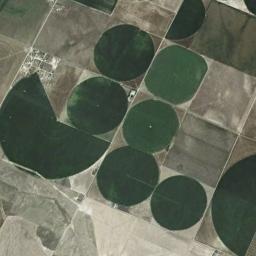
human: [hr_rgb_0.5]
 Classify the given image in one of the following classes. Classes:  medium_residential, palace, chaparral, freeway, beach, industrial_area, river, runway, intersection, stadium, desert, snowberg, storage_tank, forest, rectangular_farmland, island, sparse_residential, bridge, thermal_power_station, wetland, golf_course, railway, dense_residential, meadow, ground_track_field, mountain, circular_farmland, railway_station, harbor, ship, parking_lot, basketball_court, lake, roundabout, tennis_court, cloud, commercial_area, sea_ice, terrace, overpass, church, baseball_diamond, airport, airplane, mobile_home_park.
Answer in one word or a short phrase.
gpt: circular_farmland